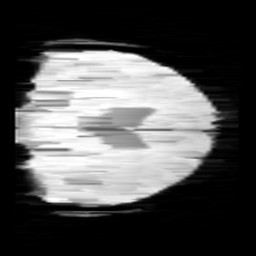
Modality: minIP
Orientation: coronal
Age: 9
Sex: female
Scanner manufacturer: siemens
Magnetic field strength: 3 T
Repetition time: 0.027 s
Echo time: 0.02 s